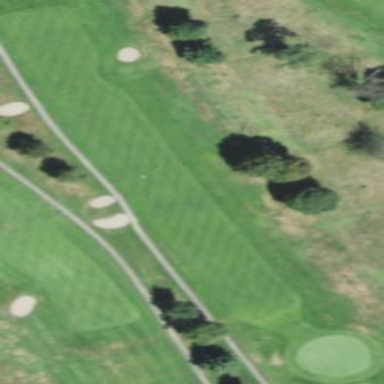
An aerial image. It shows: Golf fairway on pitch.